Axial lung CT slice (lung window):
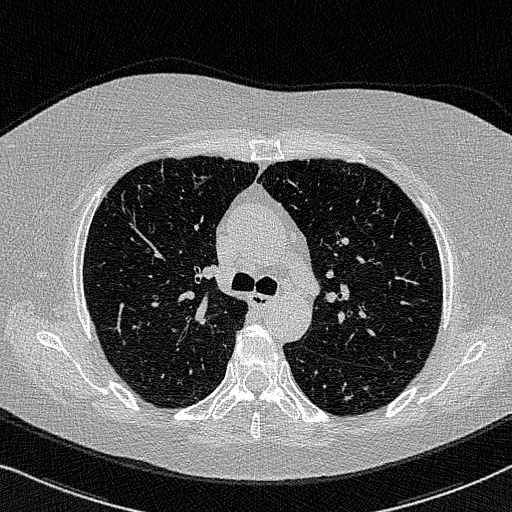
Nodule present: no